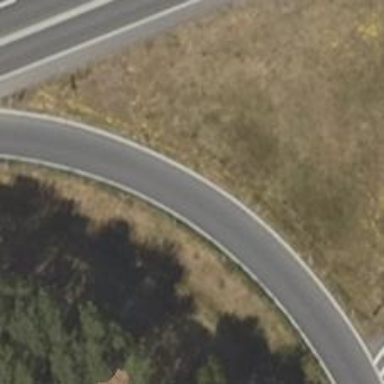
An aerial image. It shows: Asphalt trunk link road.